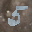
Label: 5